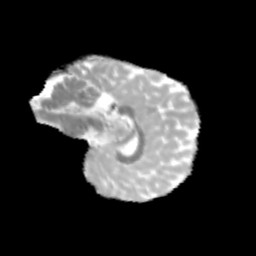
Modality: MD
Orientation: sagittal
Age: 11
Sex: male
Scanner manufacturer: siemens
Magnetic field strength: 3 T
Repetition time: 3.8 s
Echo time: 0.07 s